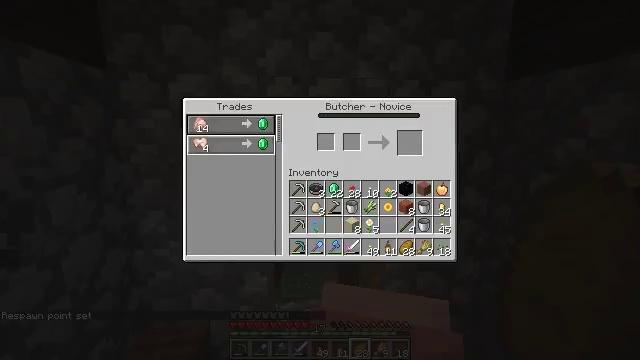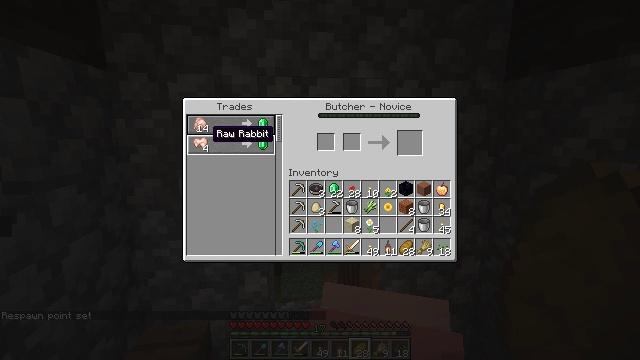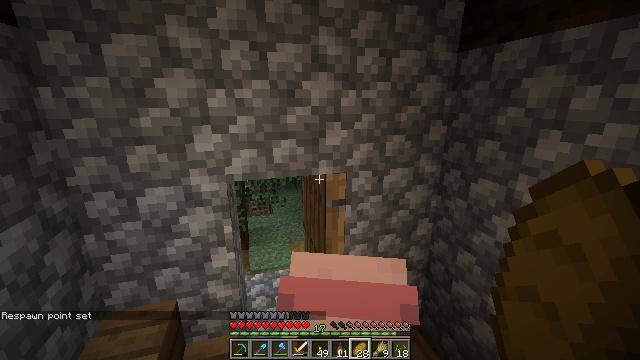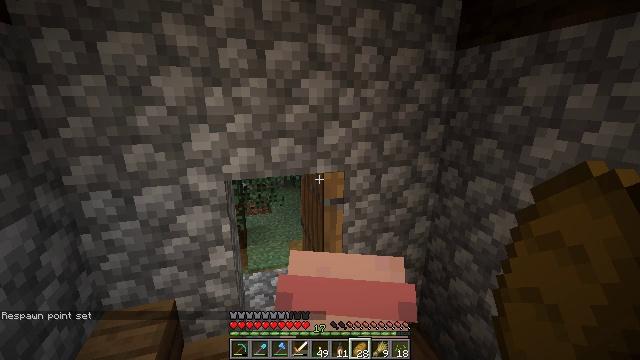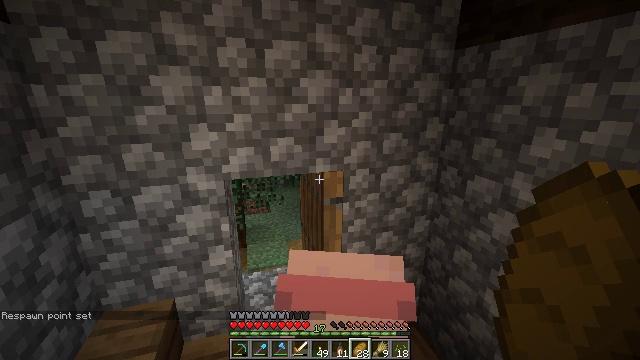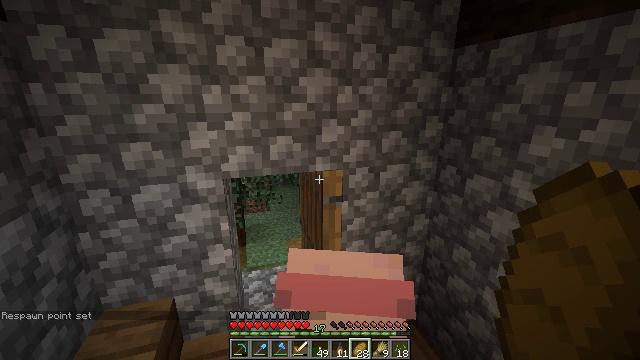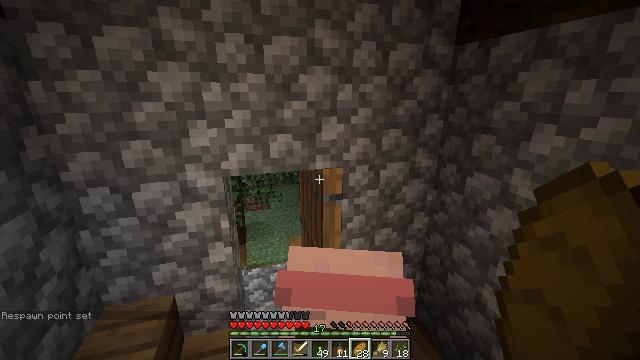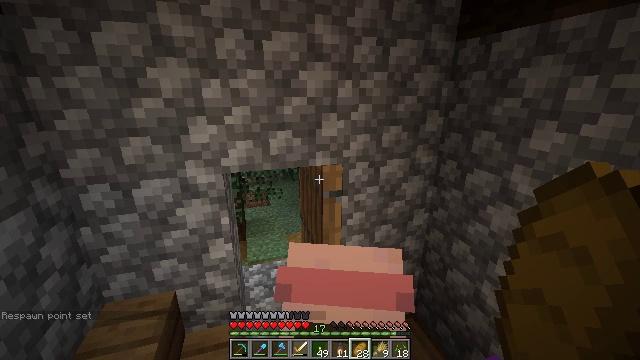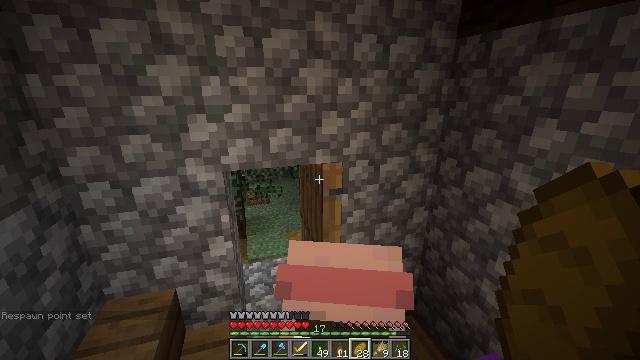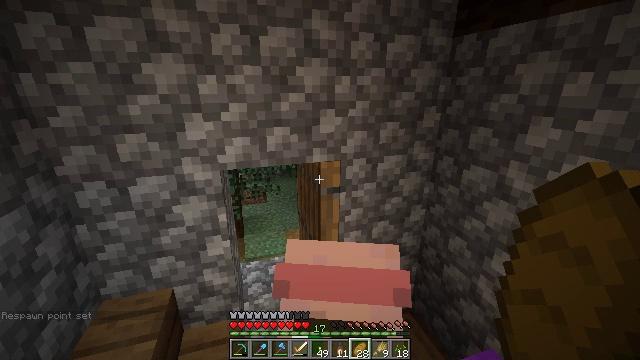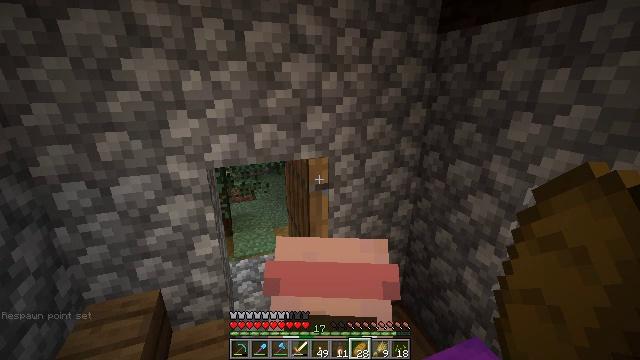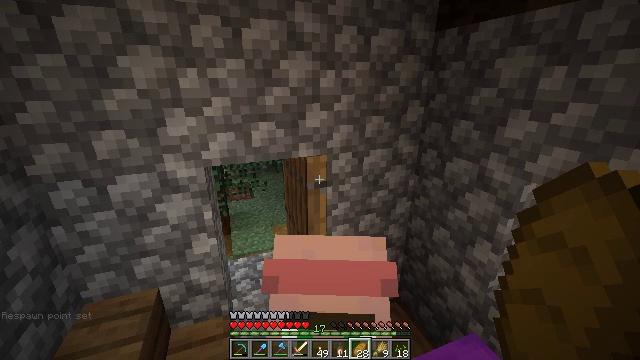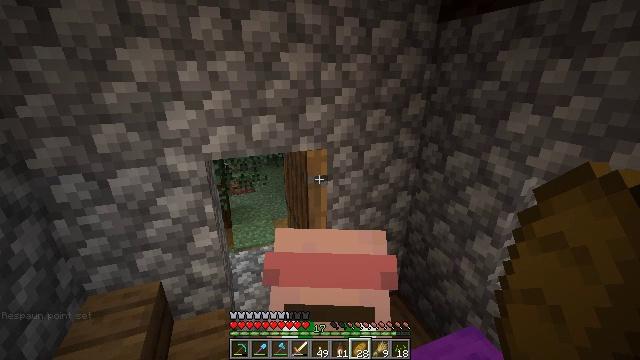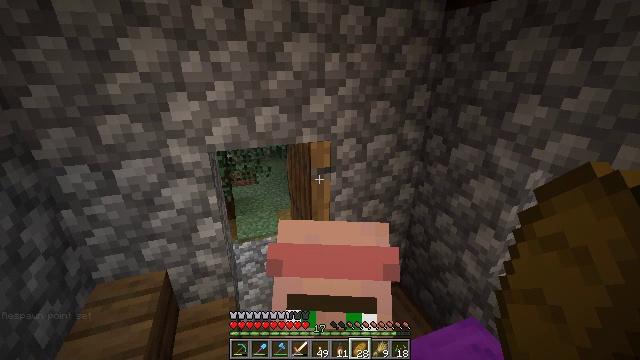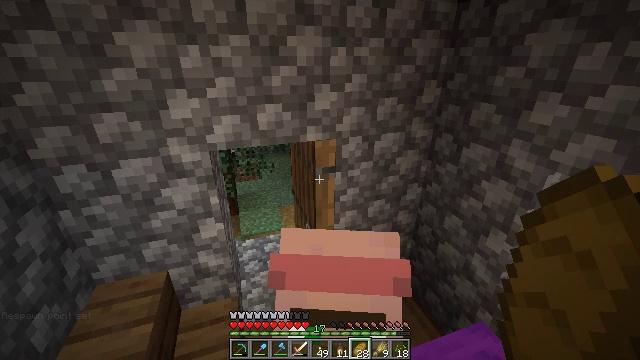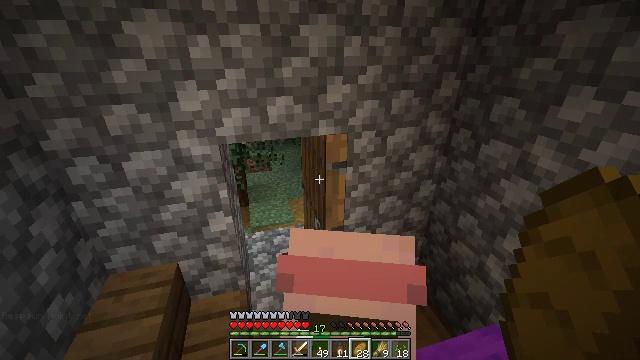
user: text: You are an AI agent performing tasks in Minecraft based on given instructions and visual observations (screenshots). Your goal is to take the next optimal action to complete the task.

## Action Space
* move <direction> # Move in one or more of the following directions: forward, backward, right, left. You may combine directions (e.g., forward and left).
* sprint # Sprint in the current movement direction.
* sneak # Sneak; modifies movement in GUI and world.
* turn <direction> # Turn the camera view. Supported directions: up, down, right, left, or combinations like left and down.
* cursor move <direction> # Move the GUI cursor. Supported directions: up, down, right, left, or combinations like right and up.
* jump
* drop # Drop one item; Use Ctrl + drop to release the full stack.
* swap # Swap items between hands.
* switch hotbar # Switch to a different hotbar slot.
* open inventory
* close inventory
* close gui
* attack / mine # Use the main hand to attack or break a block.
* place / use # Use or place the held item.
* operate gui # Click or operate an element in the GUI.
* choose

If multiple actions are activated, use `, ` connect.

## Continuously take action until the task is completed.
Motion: motion action
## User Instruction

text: Break the pumpkin to collect it.
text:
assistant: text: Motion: open gui
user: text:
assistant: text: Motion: cursor move right and down
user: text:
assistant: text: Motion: close gui
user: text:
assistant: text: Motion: no_op
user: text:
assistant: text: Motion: no_op
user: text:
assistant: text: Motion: no_op
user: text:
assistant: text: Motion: no_op
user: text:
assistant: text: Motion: no_op
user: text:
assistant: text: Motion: no_op
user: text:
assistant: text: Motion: turn right
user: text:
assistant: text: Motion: no_op
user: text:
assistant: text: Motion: turn down
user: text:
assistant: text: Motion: turn down
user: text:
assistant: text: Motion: move forward, turn down
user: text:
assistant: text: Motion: move forward, turn left and down
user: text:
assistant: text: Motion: move forward, turn left and down
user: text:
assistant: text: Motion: move forward, turn left and down
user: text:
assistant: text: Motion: move forward, turn left
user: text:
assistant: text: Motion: move forward, turn left
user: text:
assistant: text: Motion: move forward, turn left
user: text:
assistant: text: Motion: move forward, turn left
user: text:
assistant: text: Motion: move forward
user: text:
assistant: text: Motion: move forward
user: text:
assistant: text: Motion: move forward
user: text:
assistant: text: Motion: move forward, turn right
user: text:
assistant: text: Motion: move forward, turn right
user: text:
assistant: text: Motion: move forward, turn right
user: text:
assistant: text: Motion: move forward, turn right
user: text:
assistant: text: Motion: move forward
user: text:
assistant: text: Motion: move forward